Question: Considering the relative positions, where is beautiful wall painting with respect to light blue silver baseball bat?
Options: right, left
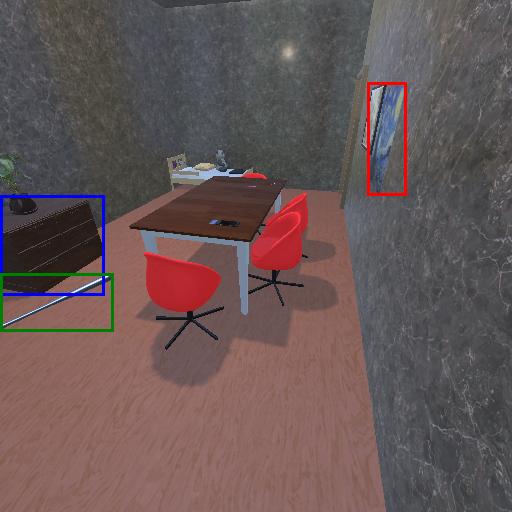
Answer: right